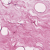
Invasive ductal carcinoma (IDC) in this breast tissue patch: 0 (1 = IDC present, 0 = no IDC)